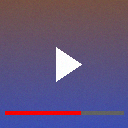
Screen state: on